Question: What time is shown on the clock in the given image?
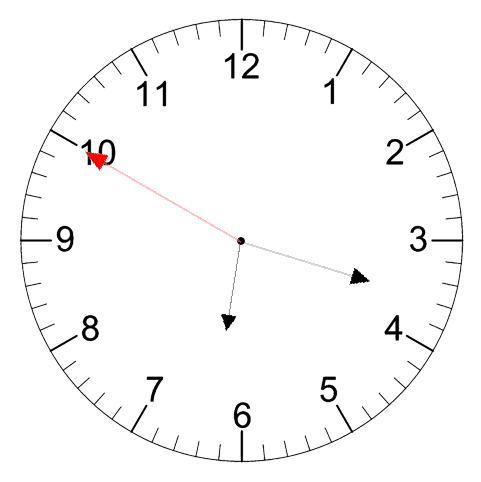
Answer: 06:17:50